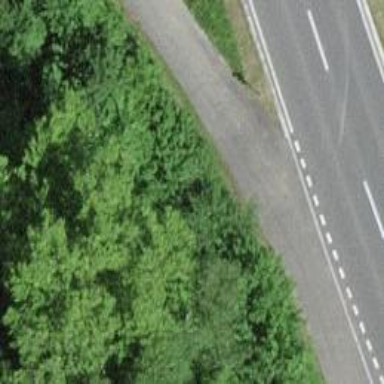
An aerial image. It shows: Cycleway.